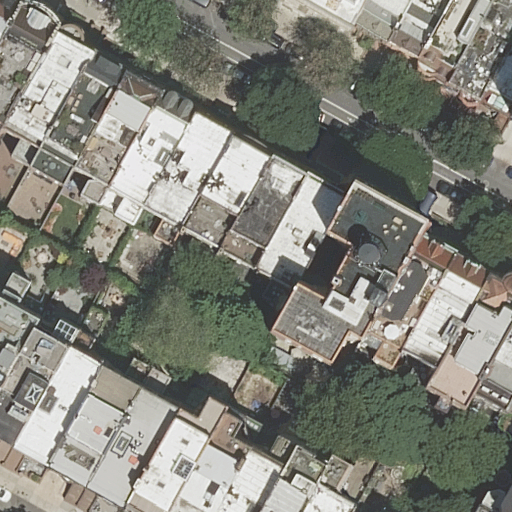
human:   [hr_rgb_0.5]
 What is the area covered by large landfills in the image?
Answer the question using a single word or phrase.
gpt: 0m2

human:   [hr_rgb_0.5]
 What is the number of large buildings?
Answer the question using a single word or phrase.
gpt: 0

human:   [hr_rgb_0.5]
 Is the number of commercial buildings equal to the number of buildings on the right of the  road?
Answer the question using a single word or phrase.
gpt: no

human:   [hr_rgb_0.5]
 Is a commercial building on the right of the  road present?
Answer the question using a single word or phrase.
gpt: no

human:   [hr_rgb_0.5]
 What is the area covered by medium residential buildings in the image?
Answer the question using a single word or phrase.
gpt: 4095m2

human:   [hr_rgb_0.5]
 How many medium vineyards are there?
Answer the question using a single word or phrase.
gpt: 0

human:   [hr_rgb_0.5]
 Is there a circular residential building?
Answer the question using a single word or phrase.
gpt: no

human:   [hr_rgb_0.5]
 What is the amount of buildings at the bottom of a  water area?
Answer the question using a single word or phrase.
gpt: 0

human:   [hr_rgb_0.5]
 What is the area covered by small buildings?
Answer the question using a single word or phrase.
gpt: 637m2

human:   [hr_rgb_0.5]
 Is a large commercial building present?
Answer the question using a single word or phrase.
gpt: no

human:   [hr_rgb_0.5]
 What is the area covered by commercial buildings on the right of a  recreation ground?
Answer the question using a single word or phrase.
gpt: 0m2

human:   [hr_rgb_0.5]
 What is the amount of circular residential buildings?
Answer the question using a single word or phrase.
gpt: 0

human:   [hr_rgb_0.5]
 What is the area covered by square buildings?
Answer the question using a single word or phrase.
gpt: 0m2

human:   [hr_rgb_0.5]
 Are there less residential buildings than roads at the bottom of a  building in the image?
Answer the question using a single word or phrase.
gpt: no

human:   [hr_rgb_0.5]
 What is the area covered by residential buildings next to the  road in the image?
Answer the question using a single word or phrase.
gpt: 4733m2

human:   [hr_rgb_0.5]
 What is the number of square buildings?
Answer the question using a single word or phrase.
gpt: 0

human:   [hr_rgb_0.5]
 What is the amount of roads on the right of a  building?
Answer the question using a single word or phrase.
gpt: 1

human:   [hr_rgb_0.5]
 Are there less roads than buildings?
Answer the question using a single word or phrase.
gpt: yes

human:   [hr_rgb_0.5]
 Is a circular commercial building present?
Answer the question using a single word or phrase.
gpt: no

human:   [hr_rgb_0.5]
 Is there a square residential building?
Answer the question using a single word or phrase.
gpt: no

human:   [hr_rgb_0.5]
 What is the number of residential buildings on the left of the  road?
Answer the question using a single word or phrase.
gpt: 18

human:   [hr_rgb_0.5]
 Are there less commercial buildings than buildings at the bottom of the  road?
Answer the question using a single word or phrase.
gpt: yes

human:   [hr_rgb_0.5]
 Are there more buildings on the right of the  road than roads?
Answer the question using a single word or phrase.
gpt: yes

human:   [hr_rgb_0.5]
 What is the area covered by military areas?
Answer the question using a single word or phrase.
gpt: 0m2

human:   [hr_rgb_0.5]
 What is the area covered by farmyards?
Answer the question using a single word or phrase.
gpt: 0m2

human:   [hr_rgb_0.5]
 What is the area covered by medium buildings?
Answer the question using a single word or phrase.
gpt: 4095m2

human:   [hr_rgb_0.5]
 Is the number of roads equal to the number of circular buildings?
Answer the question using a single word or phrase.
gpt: no

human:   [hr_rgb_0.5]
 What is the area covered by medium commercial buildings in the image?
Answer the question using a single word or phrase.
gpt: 0m2

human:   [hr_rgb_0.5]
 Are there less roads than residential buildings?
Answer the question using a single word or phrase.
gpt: yes

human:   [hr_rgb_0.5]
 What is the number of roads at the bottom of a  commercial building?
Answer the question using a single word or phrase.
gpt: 0

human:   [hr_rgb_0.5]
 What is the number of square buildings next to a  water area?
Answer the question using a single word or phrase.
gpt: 0

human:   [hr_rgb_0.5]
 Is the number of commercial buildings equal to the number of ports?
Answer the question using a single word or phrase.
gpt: yes

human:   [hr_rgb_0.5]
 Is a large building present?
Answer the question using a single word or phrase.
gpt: no

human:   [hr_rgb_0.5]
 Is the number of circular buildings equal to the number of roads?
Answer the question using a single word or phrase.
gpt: no

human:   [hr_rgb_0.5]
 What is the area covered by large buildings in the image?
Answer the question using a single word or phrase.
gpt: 0m2

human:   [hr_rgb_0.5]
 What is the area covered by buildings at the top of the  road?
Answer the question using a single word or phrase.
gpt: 447m2